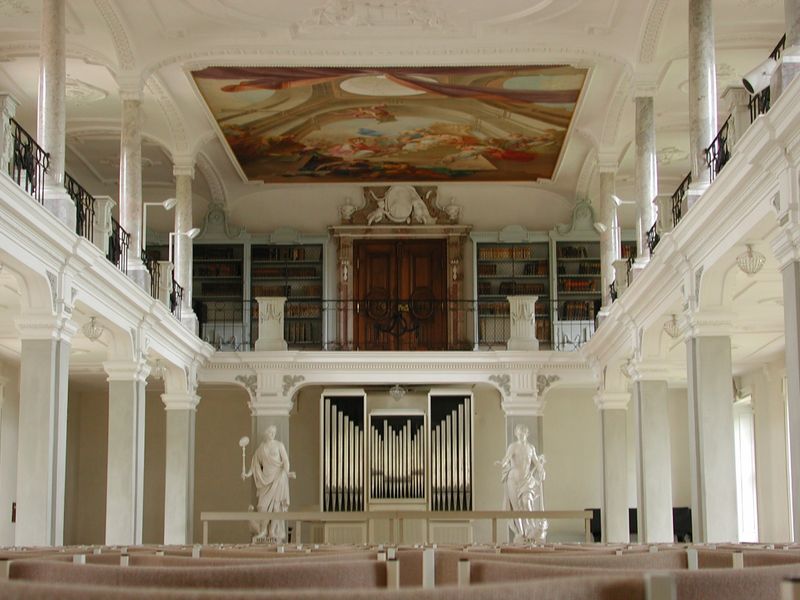
Titel: Bibliothek der Abtei Ochsenhausen
Standort: Ochsenhausen, St. Georg (EU - D - BW)
Schlagwörter: gemälde, weiß, fenster, hell, lampe, licht, marmor, pfeiler, raum, stuhl, stühle, säulen, tür, schloss, regal, innenraum, kirche, decke, klassizismus, statue, bücher, türen, empore, saal, figuren, stuck, geländer, galerie, foto, eingang, balustrade, wappen, orgel, statuen, bibliothek, regale, heilige, deckengemälde, fresko, pfeifen, orgelpfeifen, flachdecke, orgenpfeifen, deckenfresko, rundpfeiler, orgen, gemäldedecke, bücheer